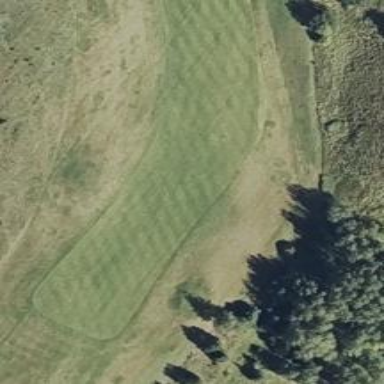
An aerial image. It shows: Golf hole.